Field crop: tomato
Growth stage: 1
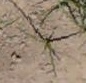
Species: cyperus